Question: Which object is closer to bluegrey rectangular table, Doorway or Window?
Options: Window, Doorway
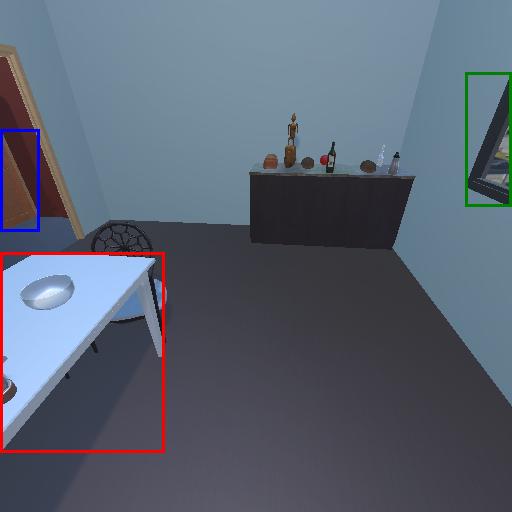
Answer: Window